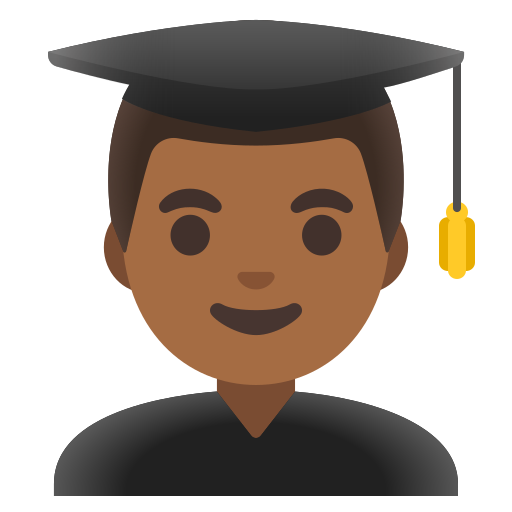
Emoji: 👨🏾‍🎓